RGB frame:
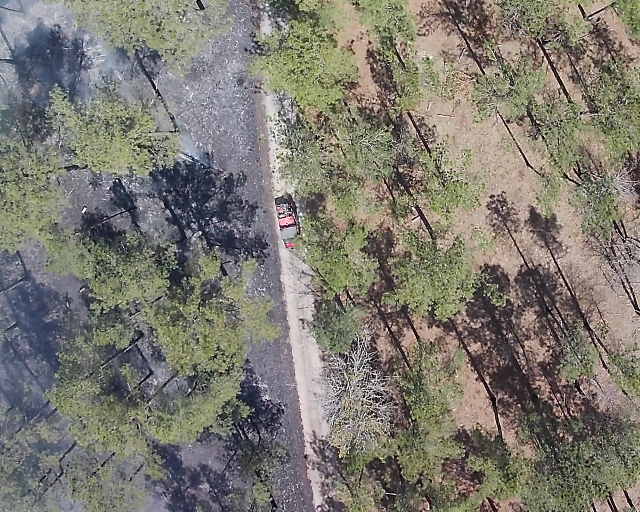
Thermal frame:
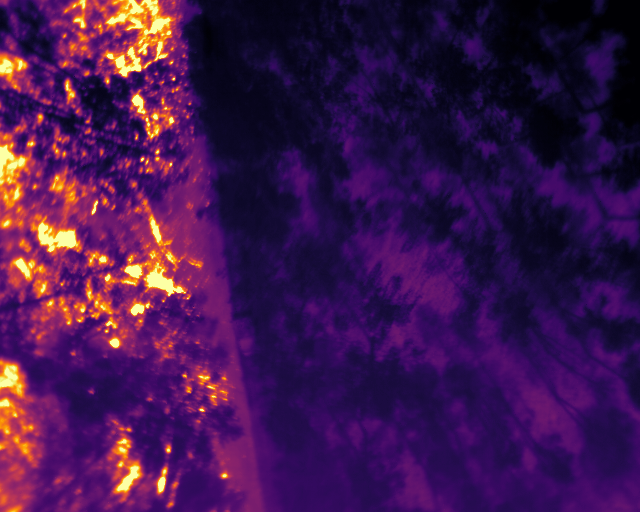
Captured: 2026-02-27 02:40:07
Pixels at or above 80 °C: 22550 (fraction of frame: 0.06882)